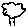
Label: tree